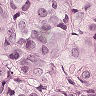
Metastatic tissue present: yes